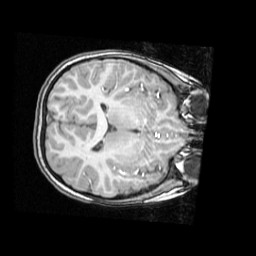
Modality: T1w
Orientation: axial
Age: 9
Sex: male
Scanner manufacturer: ge
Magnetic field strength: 1.5 T
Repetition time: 0.03333 s
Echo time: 0.008 s